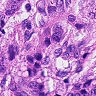
Metastatic tissue present: yes